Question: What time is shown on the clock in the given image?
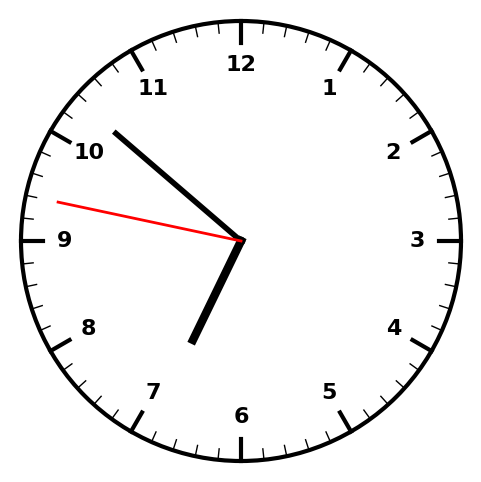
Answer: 06:51:47